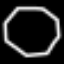
Label: octagon